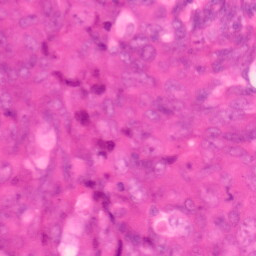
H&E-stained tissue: Colon